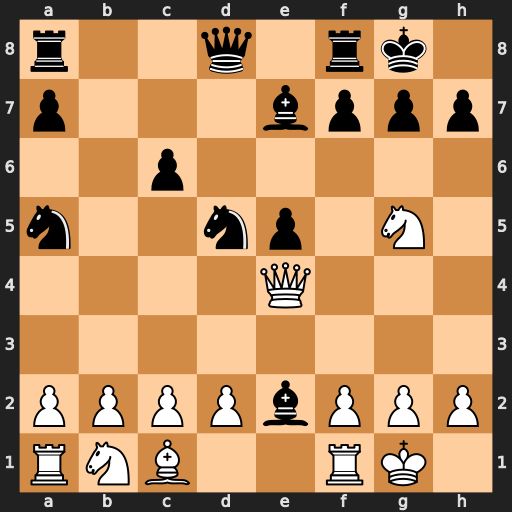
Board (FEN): r2q1rk1/p3bppp/2p5/n2np1N1/4Q3/8/PPPPbPPP/RNB2RK1
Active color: w
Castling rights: -
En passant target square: -
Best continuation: Qxh7#